I will show an image sequence of human cooking. I have annotated the images with numbered circles. Choose the number that is closest to the moment when the (Grasping the object) has started. You are a five-time world champion in this game. Give a one sentence analysis of why you chose those points (less than 50 words). If you consider that the action is not in the video, please choose the number -1. Provide your answer at the end in a json file of this format: {"points": []}
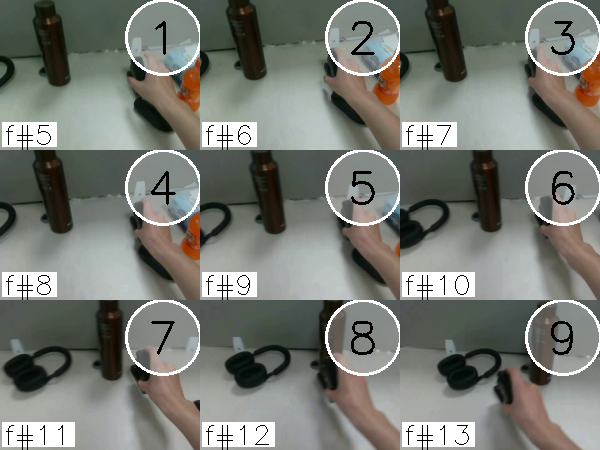
Frame 2 shows the clearest moment of hand-object contact.
{"points": [2]}